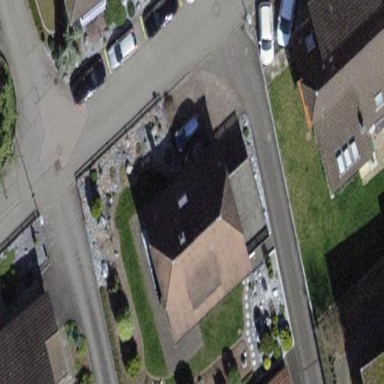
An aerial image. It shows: Building with tiled roof.